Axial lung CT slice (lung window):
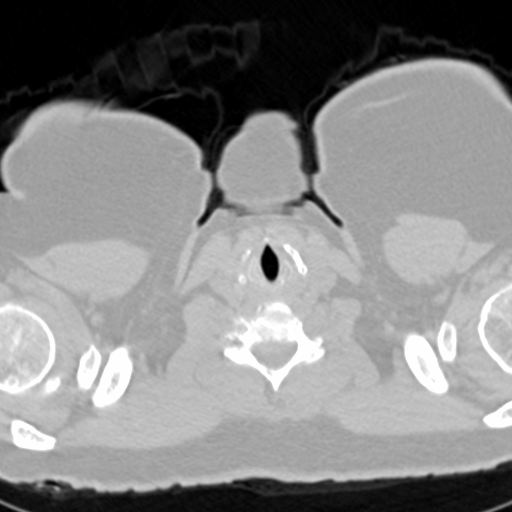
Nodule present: no